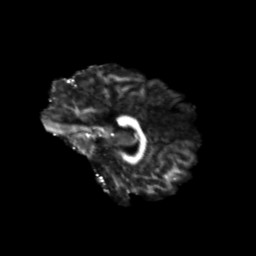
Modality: FA
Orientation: sagittal
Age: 19
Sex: male
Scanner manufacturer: siemens
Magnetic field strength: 3 T
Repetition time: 3.5 s
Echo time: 0.125 s